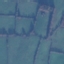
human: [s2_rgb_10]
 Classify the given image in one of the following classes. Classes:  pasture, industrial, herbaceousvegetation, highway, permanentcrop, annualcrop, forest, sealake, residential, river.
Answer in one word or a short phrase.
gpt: Pasture